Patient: sex M, age 35
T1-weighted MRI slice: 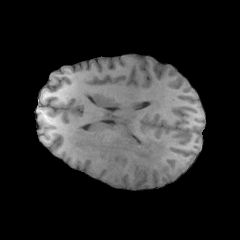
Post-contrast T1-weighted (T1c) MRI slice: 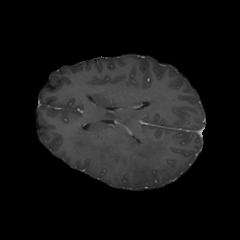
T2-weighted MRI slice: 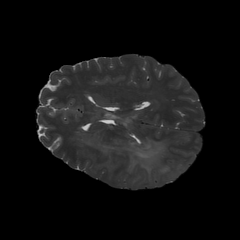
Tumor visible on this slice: yes
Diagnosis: Astrocytoma, IDH-wildtype
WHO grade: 2